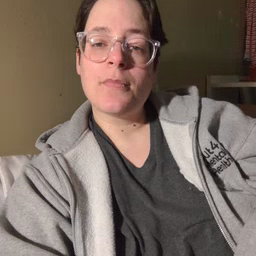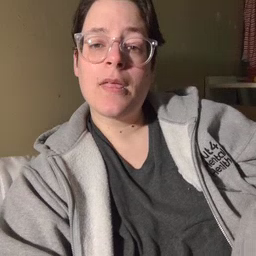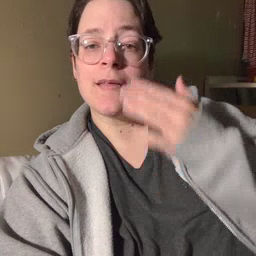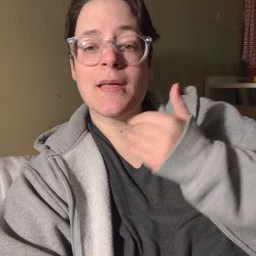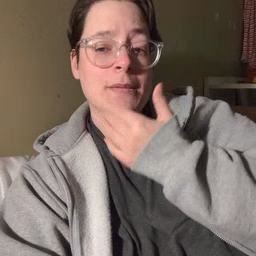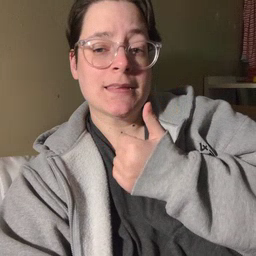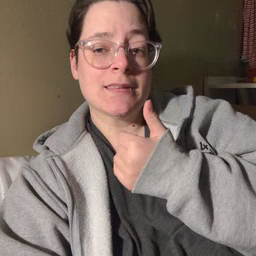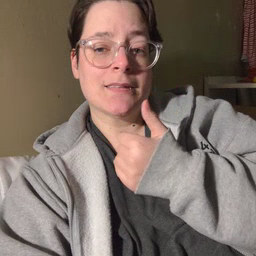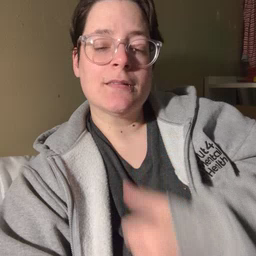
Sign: napkin